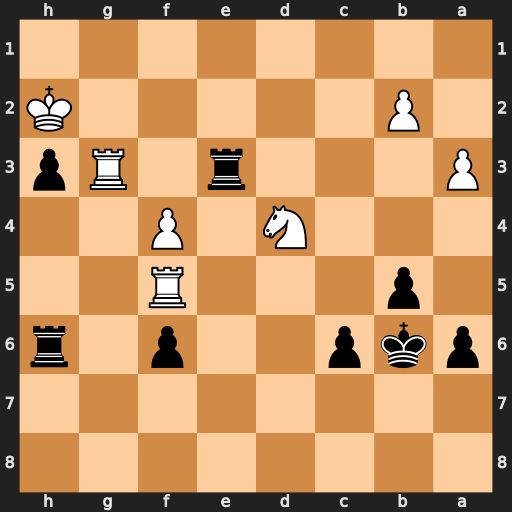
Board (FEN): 8/8/pkp2p1r/1p3R2/3N1P2/P3r1Rp/1P5K/8
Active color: b
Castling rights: -
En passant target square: -
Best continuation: Rxg3 Kxg3 h2